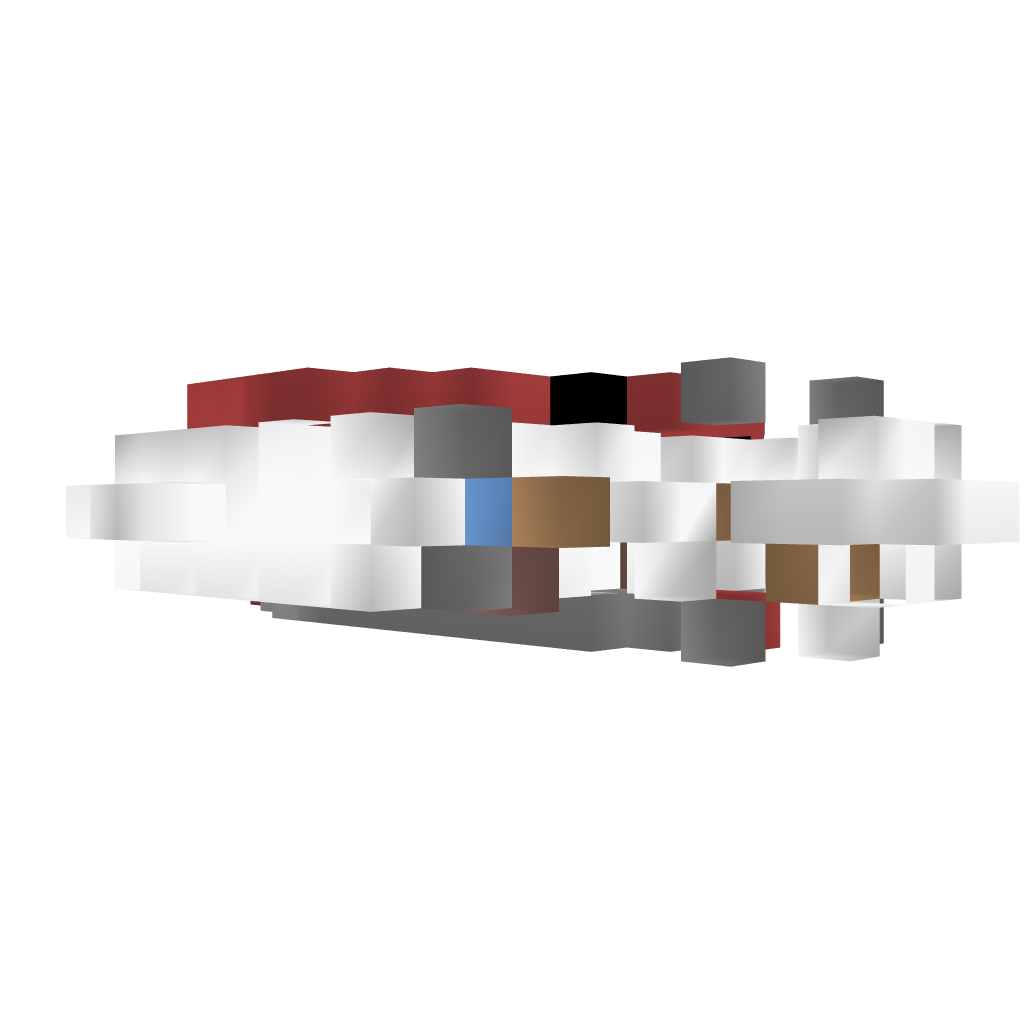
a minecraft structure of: Assault Airship - Silver Empire Warship Assault Craft bad low quality